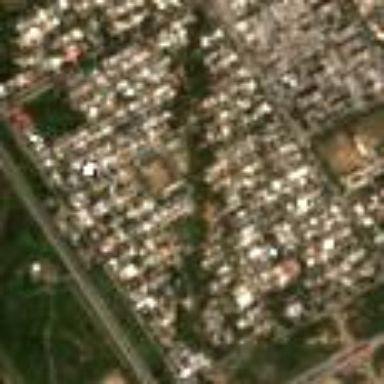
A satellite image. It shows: Residential area.